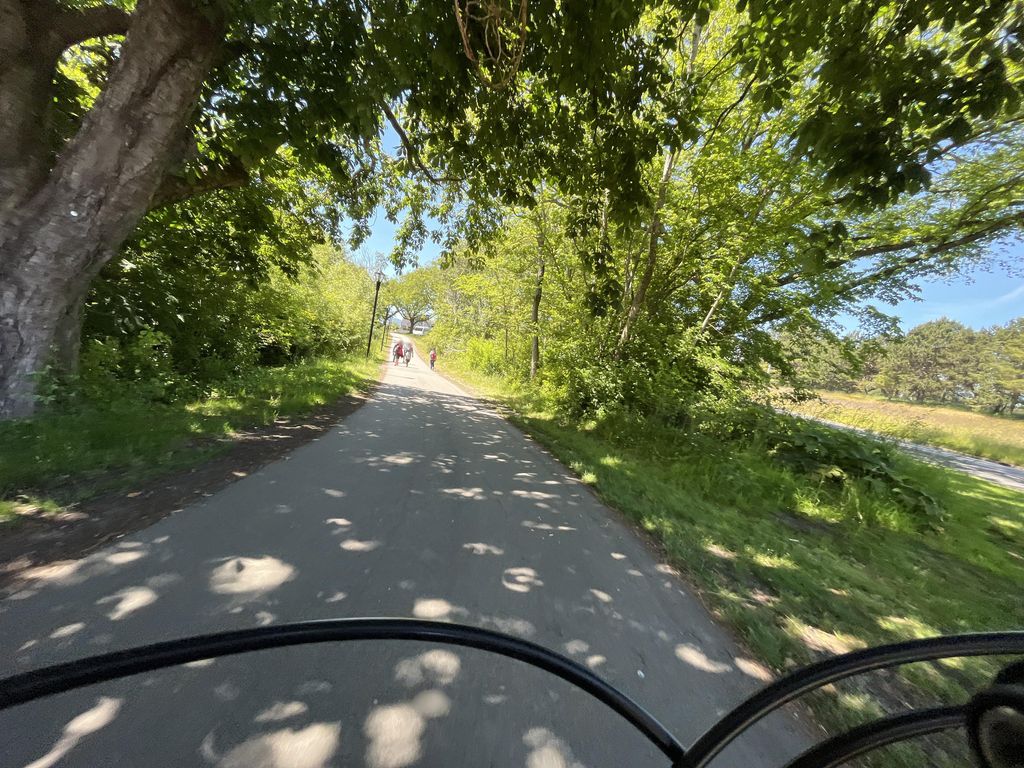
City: victoria